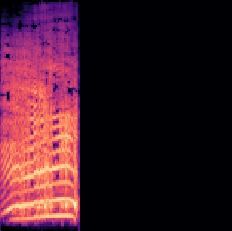
Sound class: Cow